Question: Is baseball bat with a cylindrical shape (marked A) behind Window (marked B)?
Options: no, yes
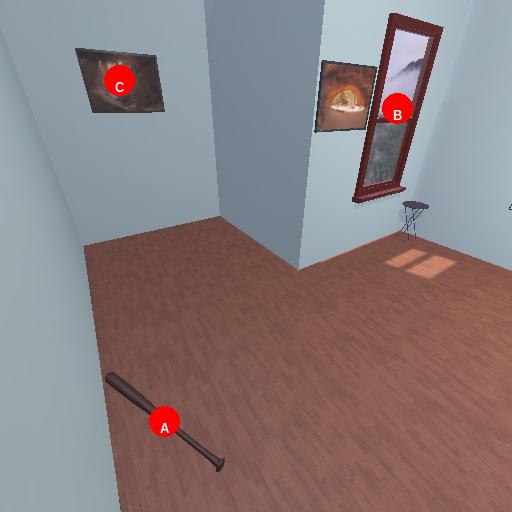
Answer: no